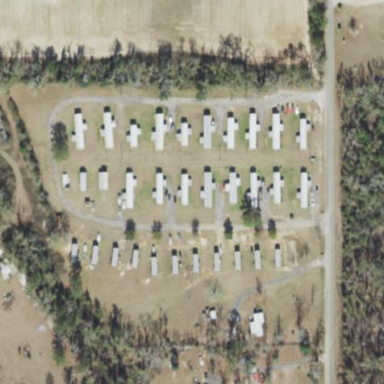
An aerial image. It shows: Residential area designated as trailer park.